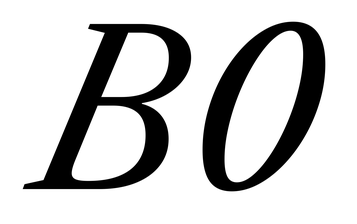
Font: LibreCaslonText-Italic_Italic